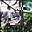
Label: 5